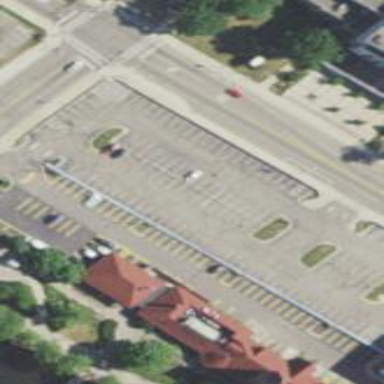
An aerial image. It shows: Parking area with surface.